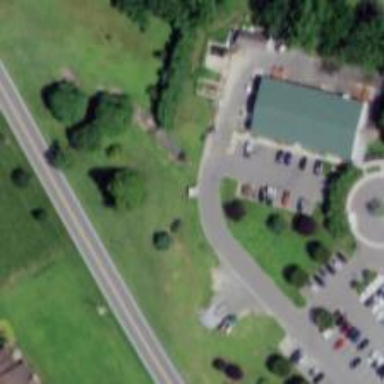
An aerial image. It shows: Service road used as golf cart path.